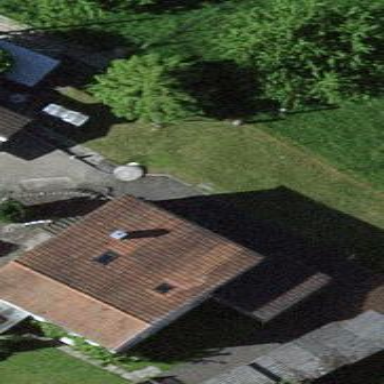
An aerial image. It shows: Simple house.